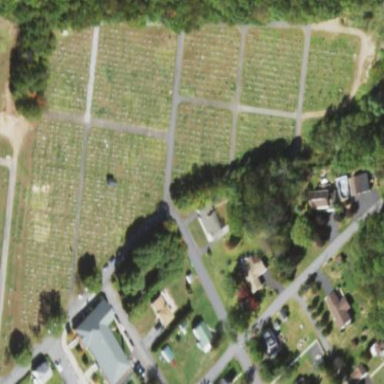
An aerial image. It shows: Cemetery.